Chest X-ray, PA view. Patient: 44 years old, sex F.
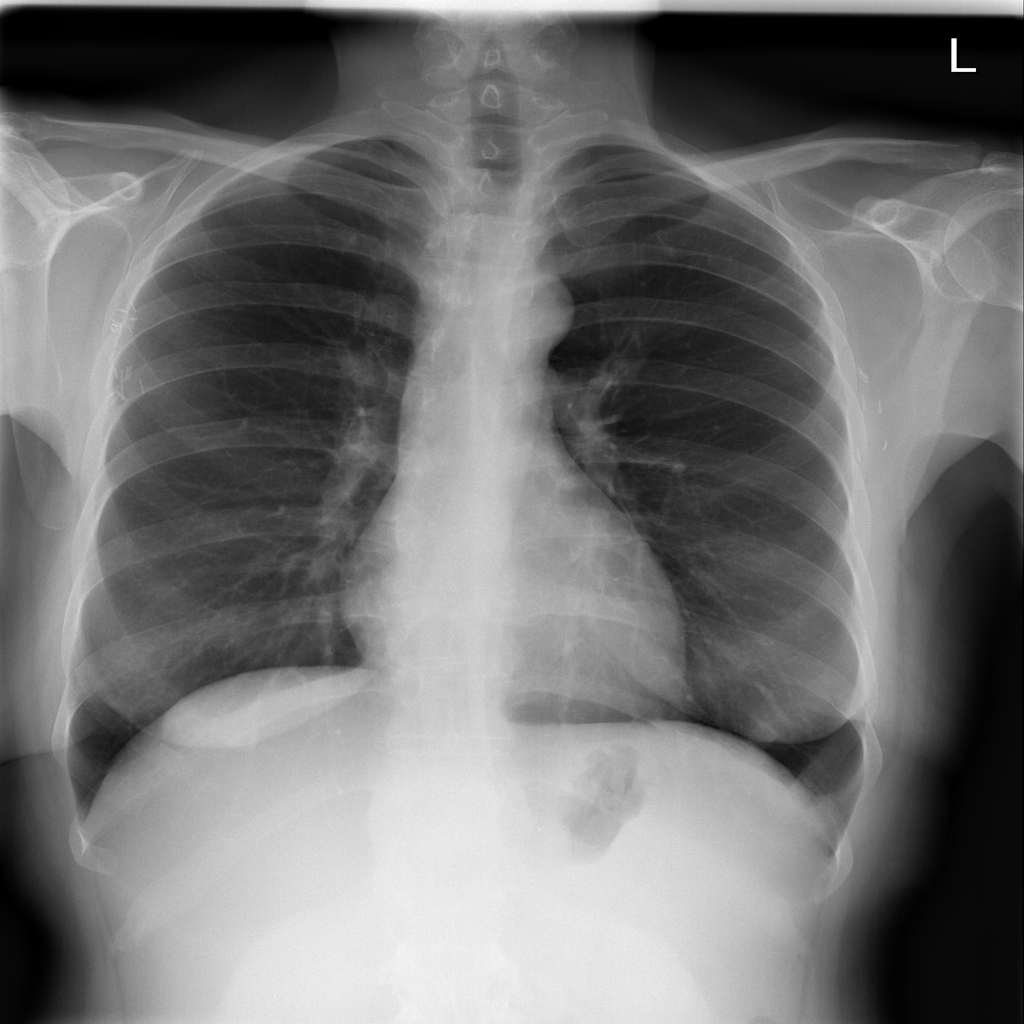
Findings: No Finding